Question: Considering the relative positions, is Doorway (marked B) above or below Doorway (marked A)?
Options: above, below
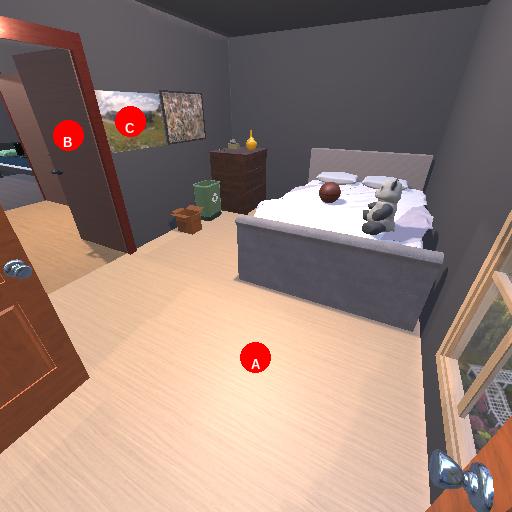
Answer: above